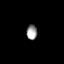
Tissue: prostate
Cell type: T cells
Senescence score: 0.6861
Nuclear area (px): 154
Mean DAPI intensity: 154.792